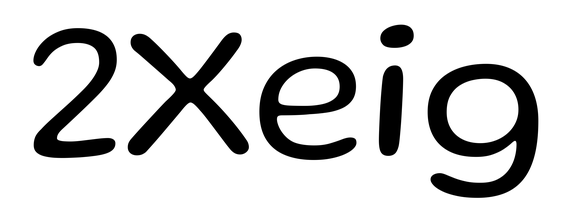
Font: Gluten_Light